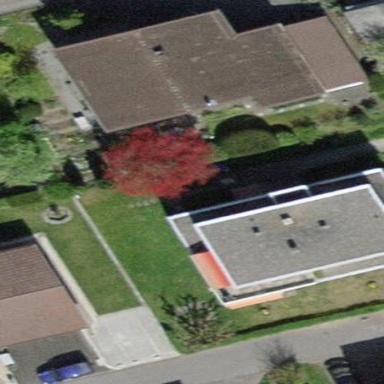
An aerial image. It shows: Flat-roofed residential building.